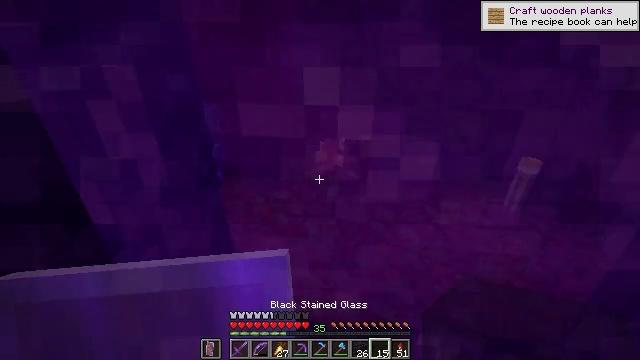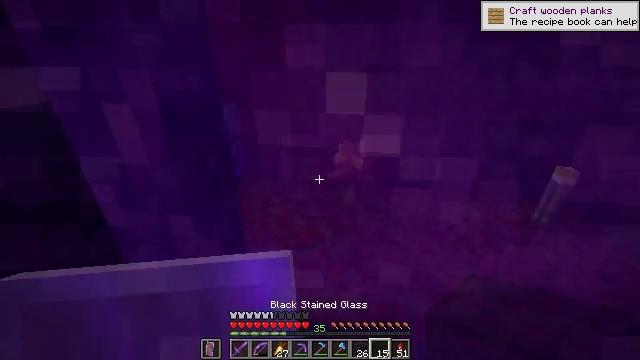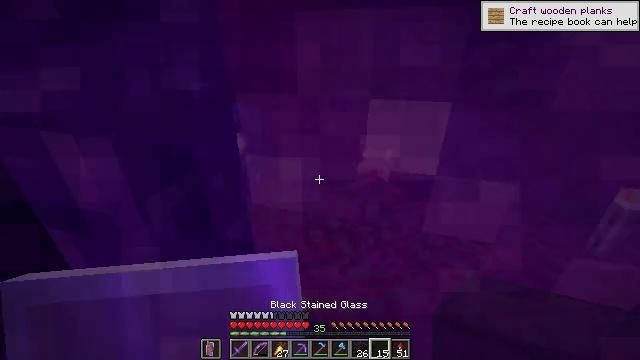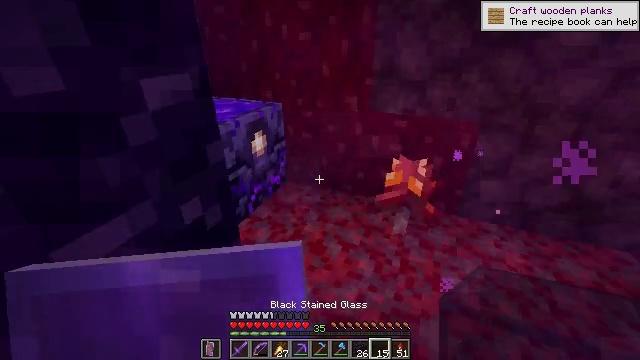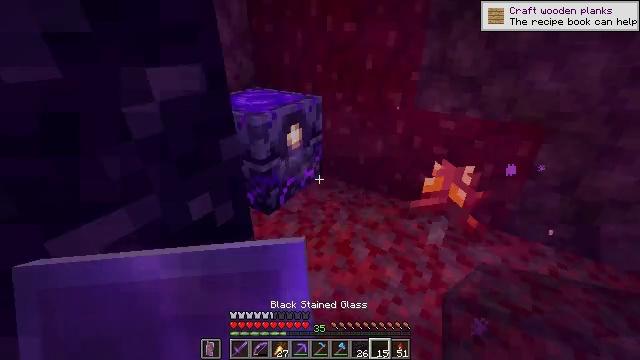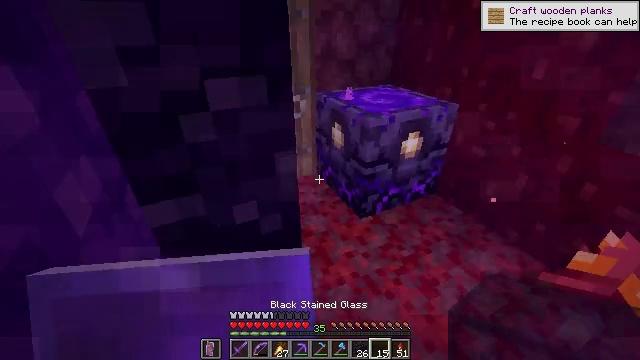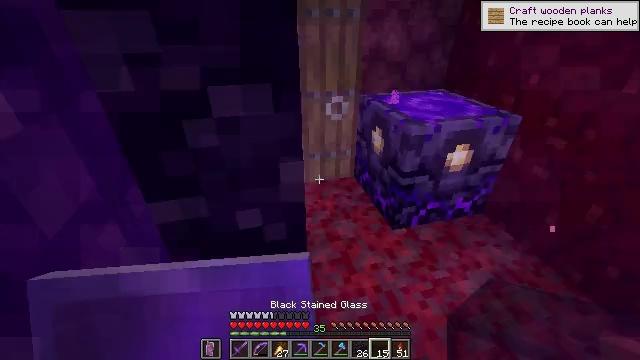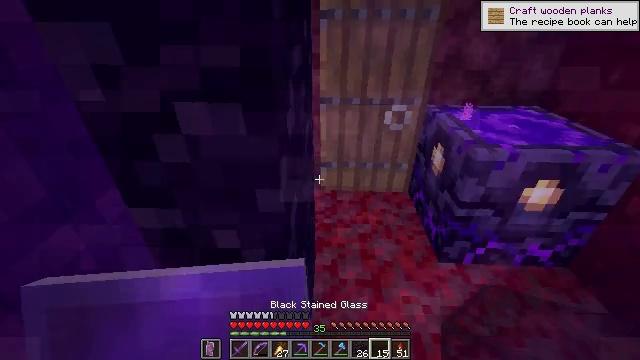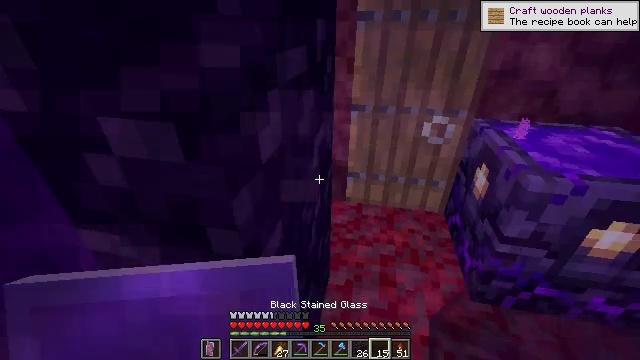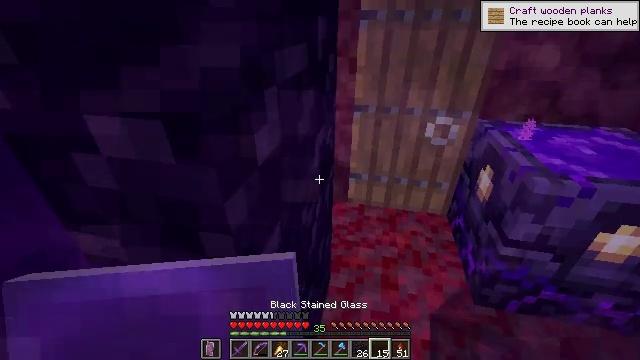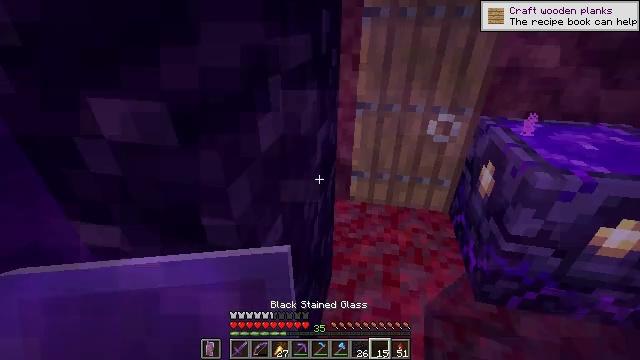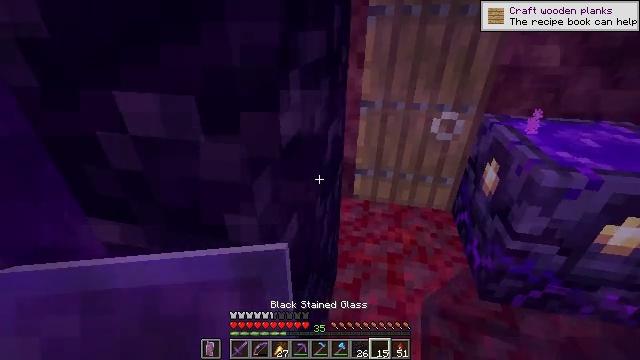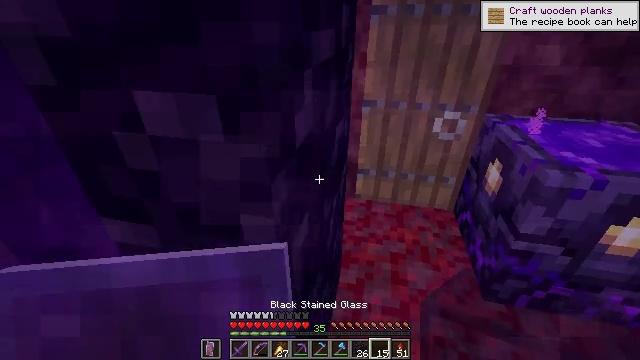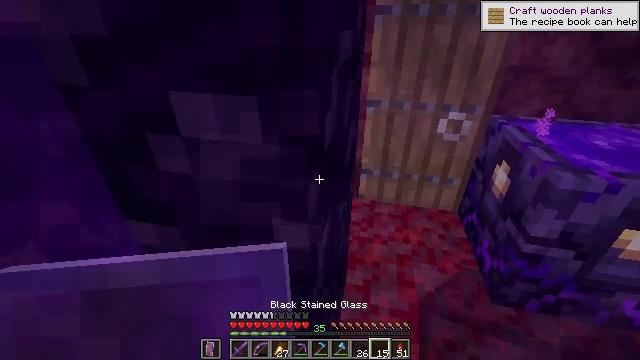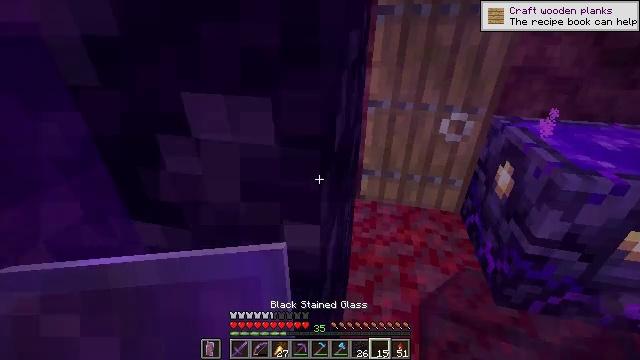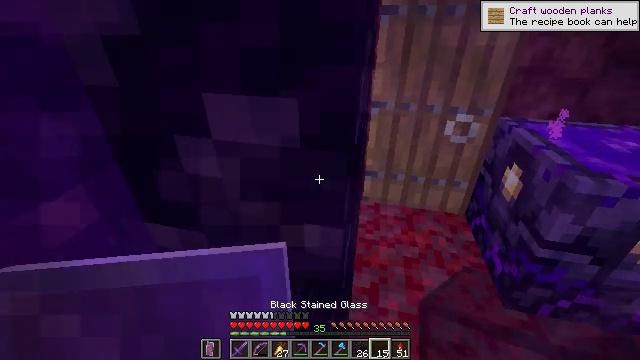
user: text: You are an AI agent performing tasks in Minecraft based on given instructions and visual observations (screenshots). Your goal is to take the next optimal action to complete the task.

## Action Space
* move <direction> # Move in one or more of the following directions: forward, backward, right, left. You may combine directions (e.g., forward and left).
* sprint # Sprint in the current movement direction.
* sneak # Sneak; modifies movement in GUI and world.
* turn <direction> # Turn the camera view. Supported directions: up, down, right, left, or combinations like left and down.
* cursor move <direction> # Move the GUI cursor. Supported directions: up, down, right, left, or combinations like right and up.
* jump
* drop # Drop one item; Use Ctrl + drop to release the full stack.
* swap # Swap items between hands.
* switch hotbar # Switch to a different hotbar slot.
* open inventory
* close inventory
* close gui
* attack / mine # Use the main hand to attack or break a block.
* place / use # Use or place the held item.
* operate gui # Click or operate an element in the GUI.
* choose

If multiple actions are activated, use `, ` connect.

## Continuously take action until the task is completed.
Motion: motion action
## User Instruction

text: Break the nether wart block with a tool.
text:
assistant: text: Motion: move forward, turn left
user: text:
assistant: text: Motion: move forward, turn left
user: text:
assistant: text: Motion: move forward and move right, turn left
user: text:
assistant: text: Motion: move forward and move right, turn left and down
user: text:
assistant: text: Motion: move forward and move right, turn left and down
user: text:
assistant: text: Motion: move forward and move right, turn left
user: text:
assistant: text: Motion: move forward, turn left
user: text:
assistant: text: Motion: move forward, turn left
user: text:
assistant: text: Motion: move forward
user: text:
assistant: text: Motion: move forward
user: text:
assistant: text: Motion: move forward
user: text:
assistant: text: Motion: move forward
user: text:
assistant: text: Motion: move forward
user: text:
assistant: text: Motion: move forward
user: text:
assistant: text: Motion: no_op
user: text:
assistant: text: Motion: no_op
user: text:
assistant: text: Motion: no_op
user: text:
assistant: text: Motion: no_op
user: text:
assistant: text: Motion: move right
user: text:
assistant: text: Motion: move forward and move right
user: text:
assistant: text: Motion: move forward and move right
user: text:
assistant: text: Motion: move forward and move right
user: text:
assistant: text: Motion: move forward and move right
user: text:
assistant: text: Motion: move forward and move right
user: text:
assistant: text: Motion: move forward
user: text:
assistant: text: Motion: move forward
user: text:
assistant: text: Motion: move forward, turn up
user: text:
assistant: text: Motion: move forward, turn right and up
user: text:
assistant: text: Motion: move forward, turn right and up
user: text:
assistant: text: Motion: move forward, turn right and up